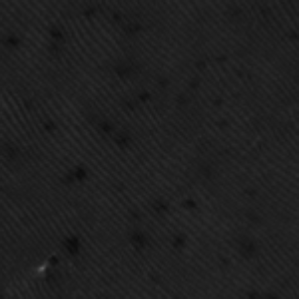
Label: frost